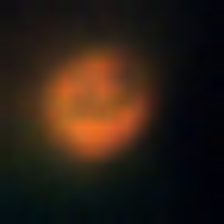
Taxon: NanoPlankton
Group: Other